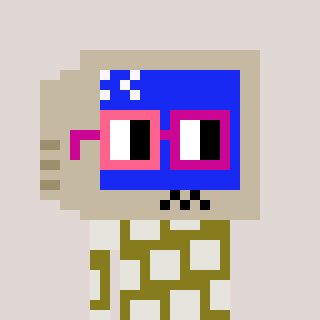
a pixel art character with square pink and red glasses, a old monitor-shaped head and a gunk-colored body on a warm background